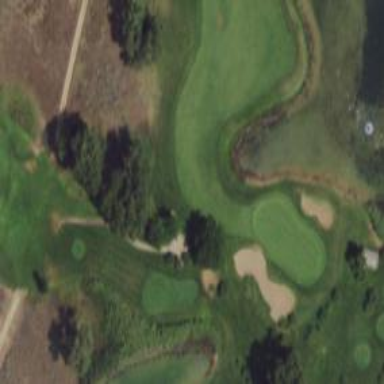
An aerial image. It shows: Path designated for golf carts.